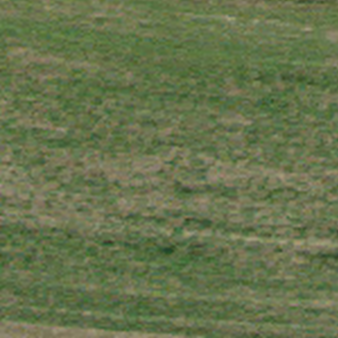
Label: other